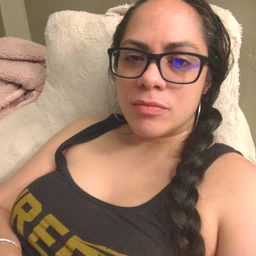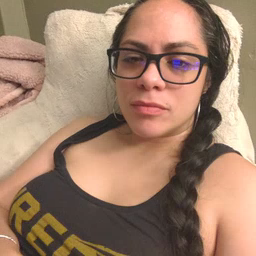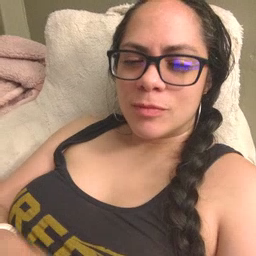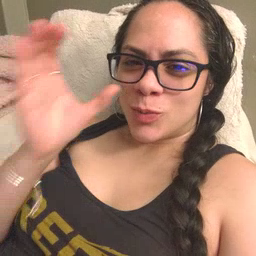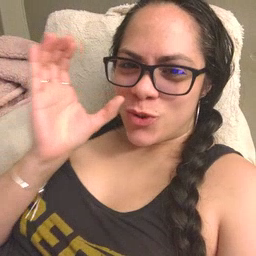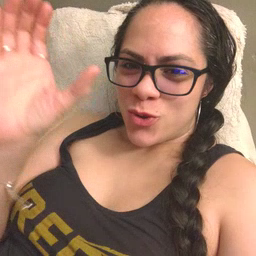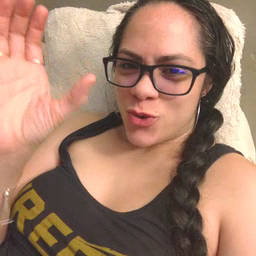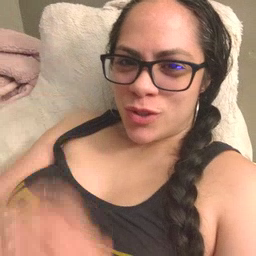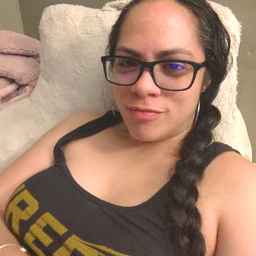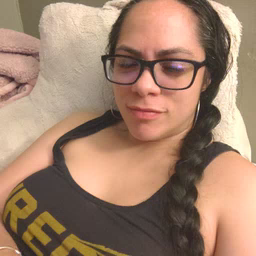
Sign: moon